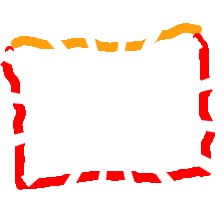
Shape: rectangle